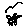
Label: bird